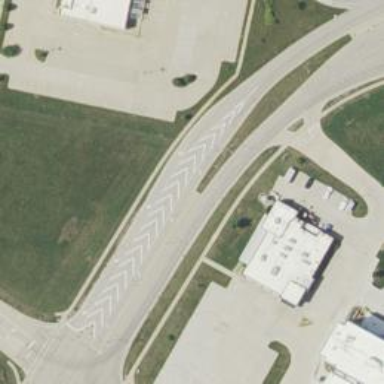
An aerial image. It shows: Road marking of gore chevron.